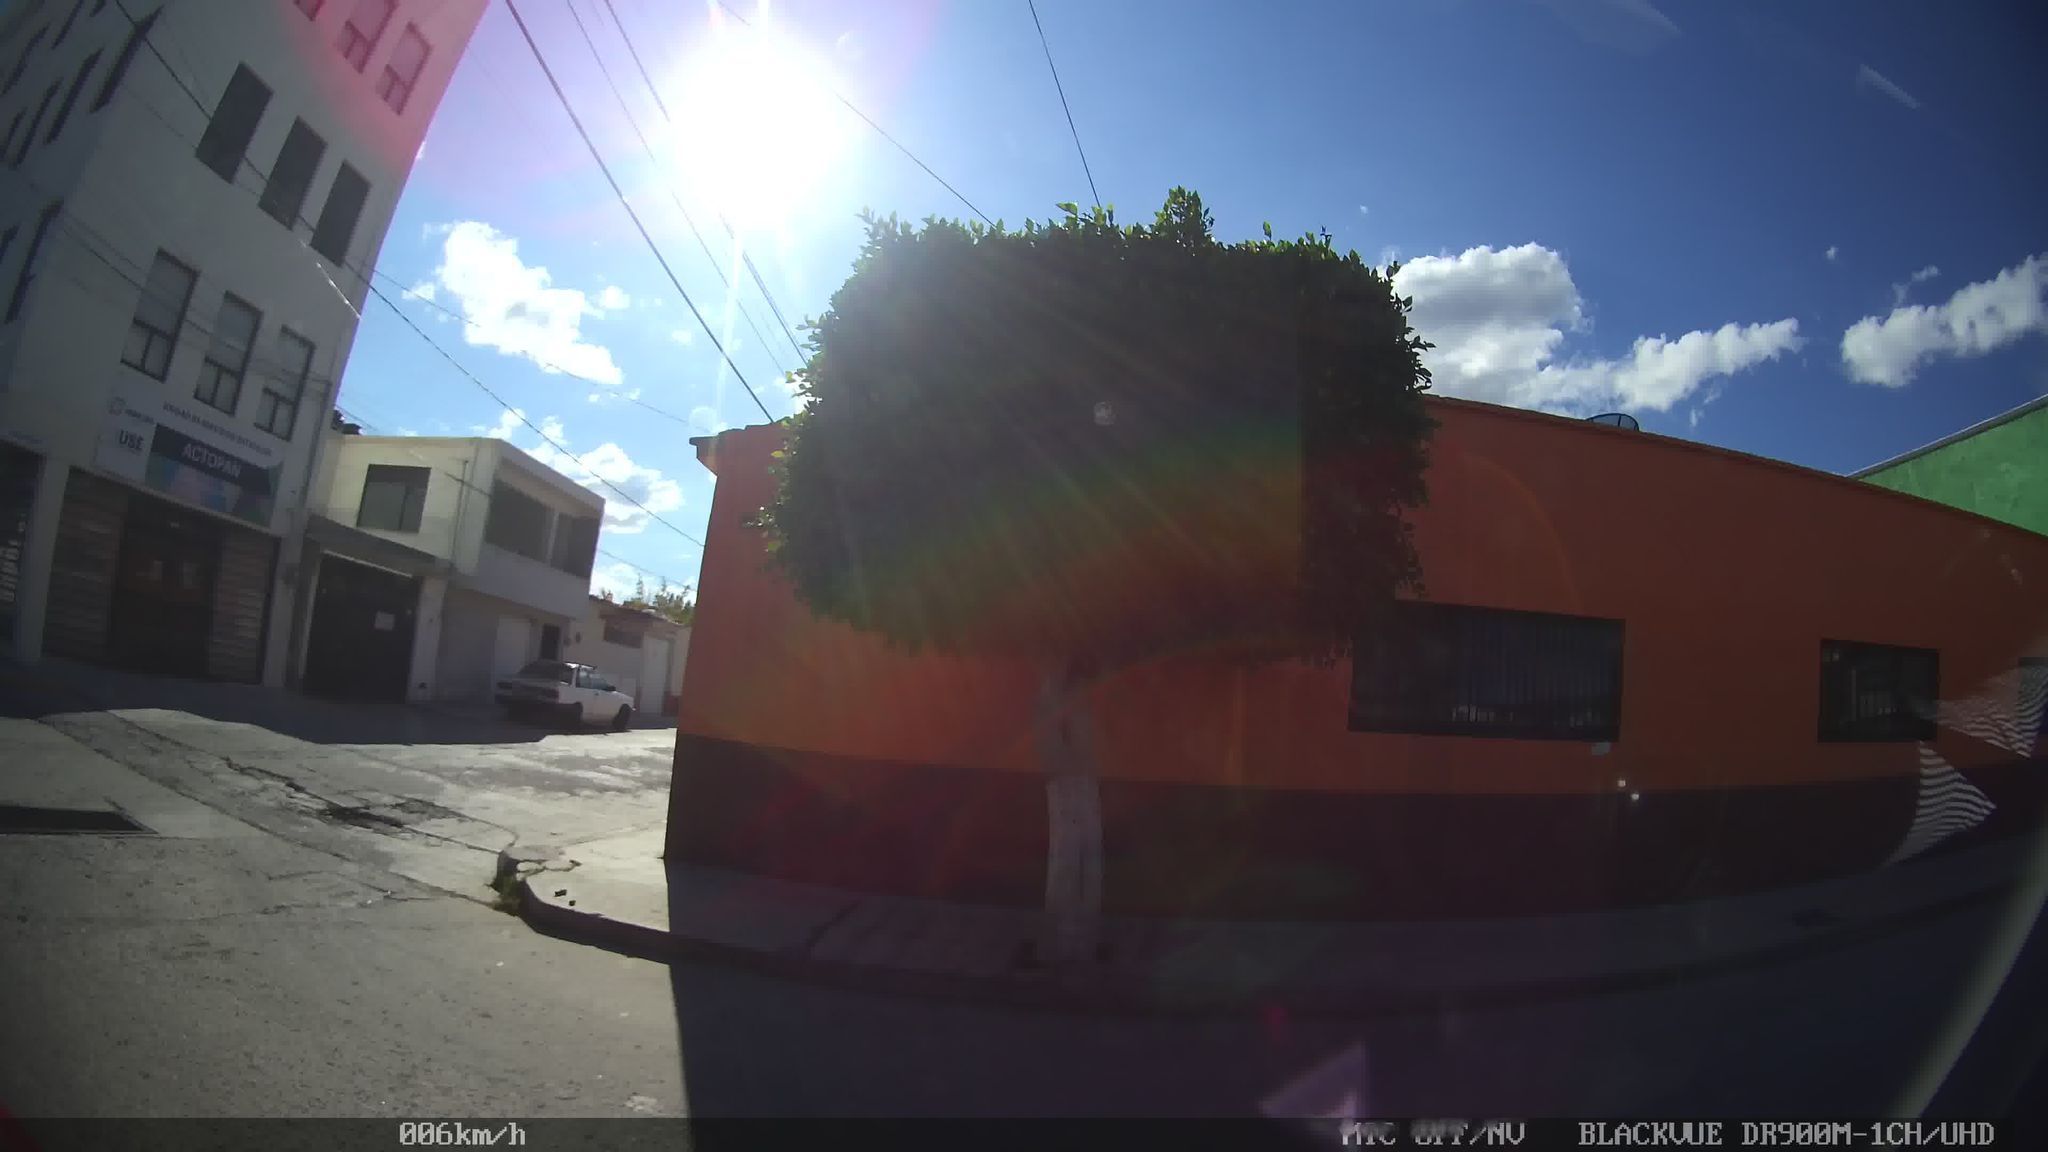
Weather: clear
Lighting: day
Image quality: good
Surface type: driving surface
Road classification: residential
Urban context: semi-dense urban cluster
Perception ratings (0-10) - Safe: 0.16, Lively: 3.14, Beautiful: 2.01, Boring: 2.65, Depressing: 6.96, Wealthy: 2.5